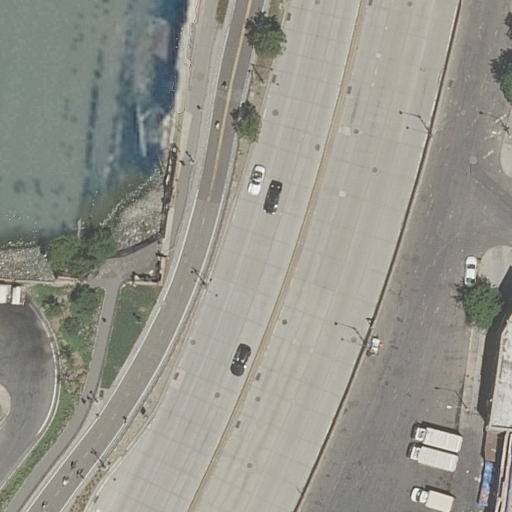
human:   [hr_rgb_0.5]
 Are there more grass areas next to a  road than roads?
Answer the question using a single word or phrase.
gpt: no

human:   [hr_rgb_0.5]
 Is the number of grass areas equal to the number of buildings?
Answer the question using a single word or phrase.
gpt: no

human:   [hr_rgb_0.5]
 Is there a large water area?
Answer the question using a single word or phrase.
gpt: yes

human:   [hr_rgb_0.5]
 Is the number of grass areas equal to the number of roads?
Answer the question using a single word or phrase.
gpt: no

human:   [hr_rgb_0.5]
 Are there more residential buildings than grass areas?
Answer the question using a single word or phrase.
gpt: no

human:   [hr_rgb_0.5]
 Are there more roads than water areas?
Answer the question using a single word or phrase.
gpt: yes

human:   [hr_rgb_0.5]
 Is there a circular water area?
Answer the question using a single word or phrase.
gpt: no

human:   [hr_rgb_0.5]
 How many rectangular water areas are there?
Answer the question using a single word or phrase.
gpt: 0

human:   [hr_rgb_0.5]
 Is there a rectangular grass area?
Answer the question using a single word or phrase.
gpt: yes

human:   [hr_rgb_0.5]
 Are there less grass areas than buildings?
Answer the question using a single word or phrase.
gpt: no

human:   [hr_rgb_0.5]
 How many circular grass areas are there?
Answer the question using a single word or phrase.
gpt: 0

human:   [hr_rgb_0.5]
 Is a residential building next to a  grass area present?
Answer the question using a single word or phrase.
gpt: yes

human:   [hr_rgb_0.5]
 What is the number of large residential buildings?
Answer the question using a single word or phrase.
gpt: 0

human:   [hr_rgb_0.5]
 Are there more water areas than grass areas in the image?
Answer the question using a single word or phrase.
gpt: no

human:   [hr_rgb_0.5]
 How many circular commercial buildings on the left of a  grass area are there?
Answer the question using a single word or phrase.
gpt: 0

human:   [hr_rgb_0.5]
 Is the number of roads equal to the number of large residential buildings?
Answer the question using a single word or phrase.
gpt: no

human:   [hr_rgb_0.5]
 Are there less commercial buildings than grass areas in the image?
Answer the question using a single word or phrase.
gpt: yes

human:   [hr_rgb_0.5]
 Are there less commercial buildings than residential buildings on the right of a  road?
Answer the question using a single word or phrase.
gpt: yes

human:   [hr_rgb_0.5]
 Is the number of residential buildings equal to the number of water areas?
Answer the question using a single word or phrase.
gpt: yes

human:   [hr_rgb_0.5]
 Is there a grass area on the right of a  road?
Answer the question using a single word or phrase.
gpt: yes

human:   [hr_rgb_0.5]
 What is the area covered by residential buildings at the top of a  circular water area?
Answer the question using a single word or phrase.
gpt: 0m2

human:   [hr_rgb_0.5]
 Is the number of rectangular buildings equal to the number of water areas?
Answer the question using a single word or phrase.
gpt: no

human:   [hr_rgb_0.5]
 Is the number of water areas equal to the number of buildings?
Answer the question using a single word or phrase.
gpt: yes

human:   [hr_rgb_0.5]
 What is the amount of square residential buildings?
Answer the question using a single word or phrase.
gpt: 0

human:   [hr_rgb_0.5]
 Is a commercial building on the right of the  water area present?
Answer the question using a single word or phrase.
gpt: no

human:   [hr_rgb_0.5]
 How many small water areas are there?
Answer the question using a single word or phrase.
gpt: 0

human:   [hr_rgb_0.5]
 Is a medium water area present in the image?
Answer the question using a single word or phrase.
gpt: no

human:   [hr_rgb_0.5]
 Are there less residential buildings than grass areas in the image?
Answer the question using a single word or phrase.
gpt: yes

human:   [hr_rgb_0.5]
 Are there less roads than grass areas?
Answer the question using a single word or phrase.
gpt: no

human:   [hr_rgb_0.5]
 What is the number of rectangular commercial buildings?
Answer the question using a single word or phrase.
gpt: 0

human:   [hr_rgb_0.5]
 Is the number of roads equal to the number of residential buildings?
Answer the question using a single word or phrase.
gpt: no

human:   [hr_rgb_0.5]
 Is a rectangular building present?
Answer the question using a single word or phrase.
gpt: no

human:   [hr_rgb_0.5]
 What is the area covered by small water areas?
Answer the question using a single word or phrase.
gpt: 0m2

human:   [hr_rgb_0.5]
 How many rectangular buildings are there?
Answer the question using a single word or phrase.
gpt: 0

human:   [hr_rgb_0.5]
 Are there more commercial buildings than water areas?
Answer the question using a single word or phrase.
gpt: no

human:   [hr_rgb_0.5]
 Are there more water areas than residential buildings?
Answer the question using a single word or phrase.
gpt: no